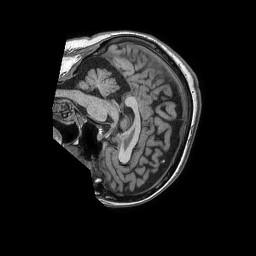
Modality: T1w
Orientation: sagittal
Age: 66
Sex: female
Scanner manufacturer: philips
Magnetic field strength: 1.5 T
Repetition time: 0.007473 s
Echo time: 0.003396 s